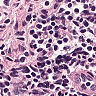
Metastatic tissue present: no